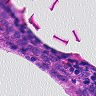
Metastatic tissue present: yes